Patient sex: M
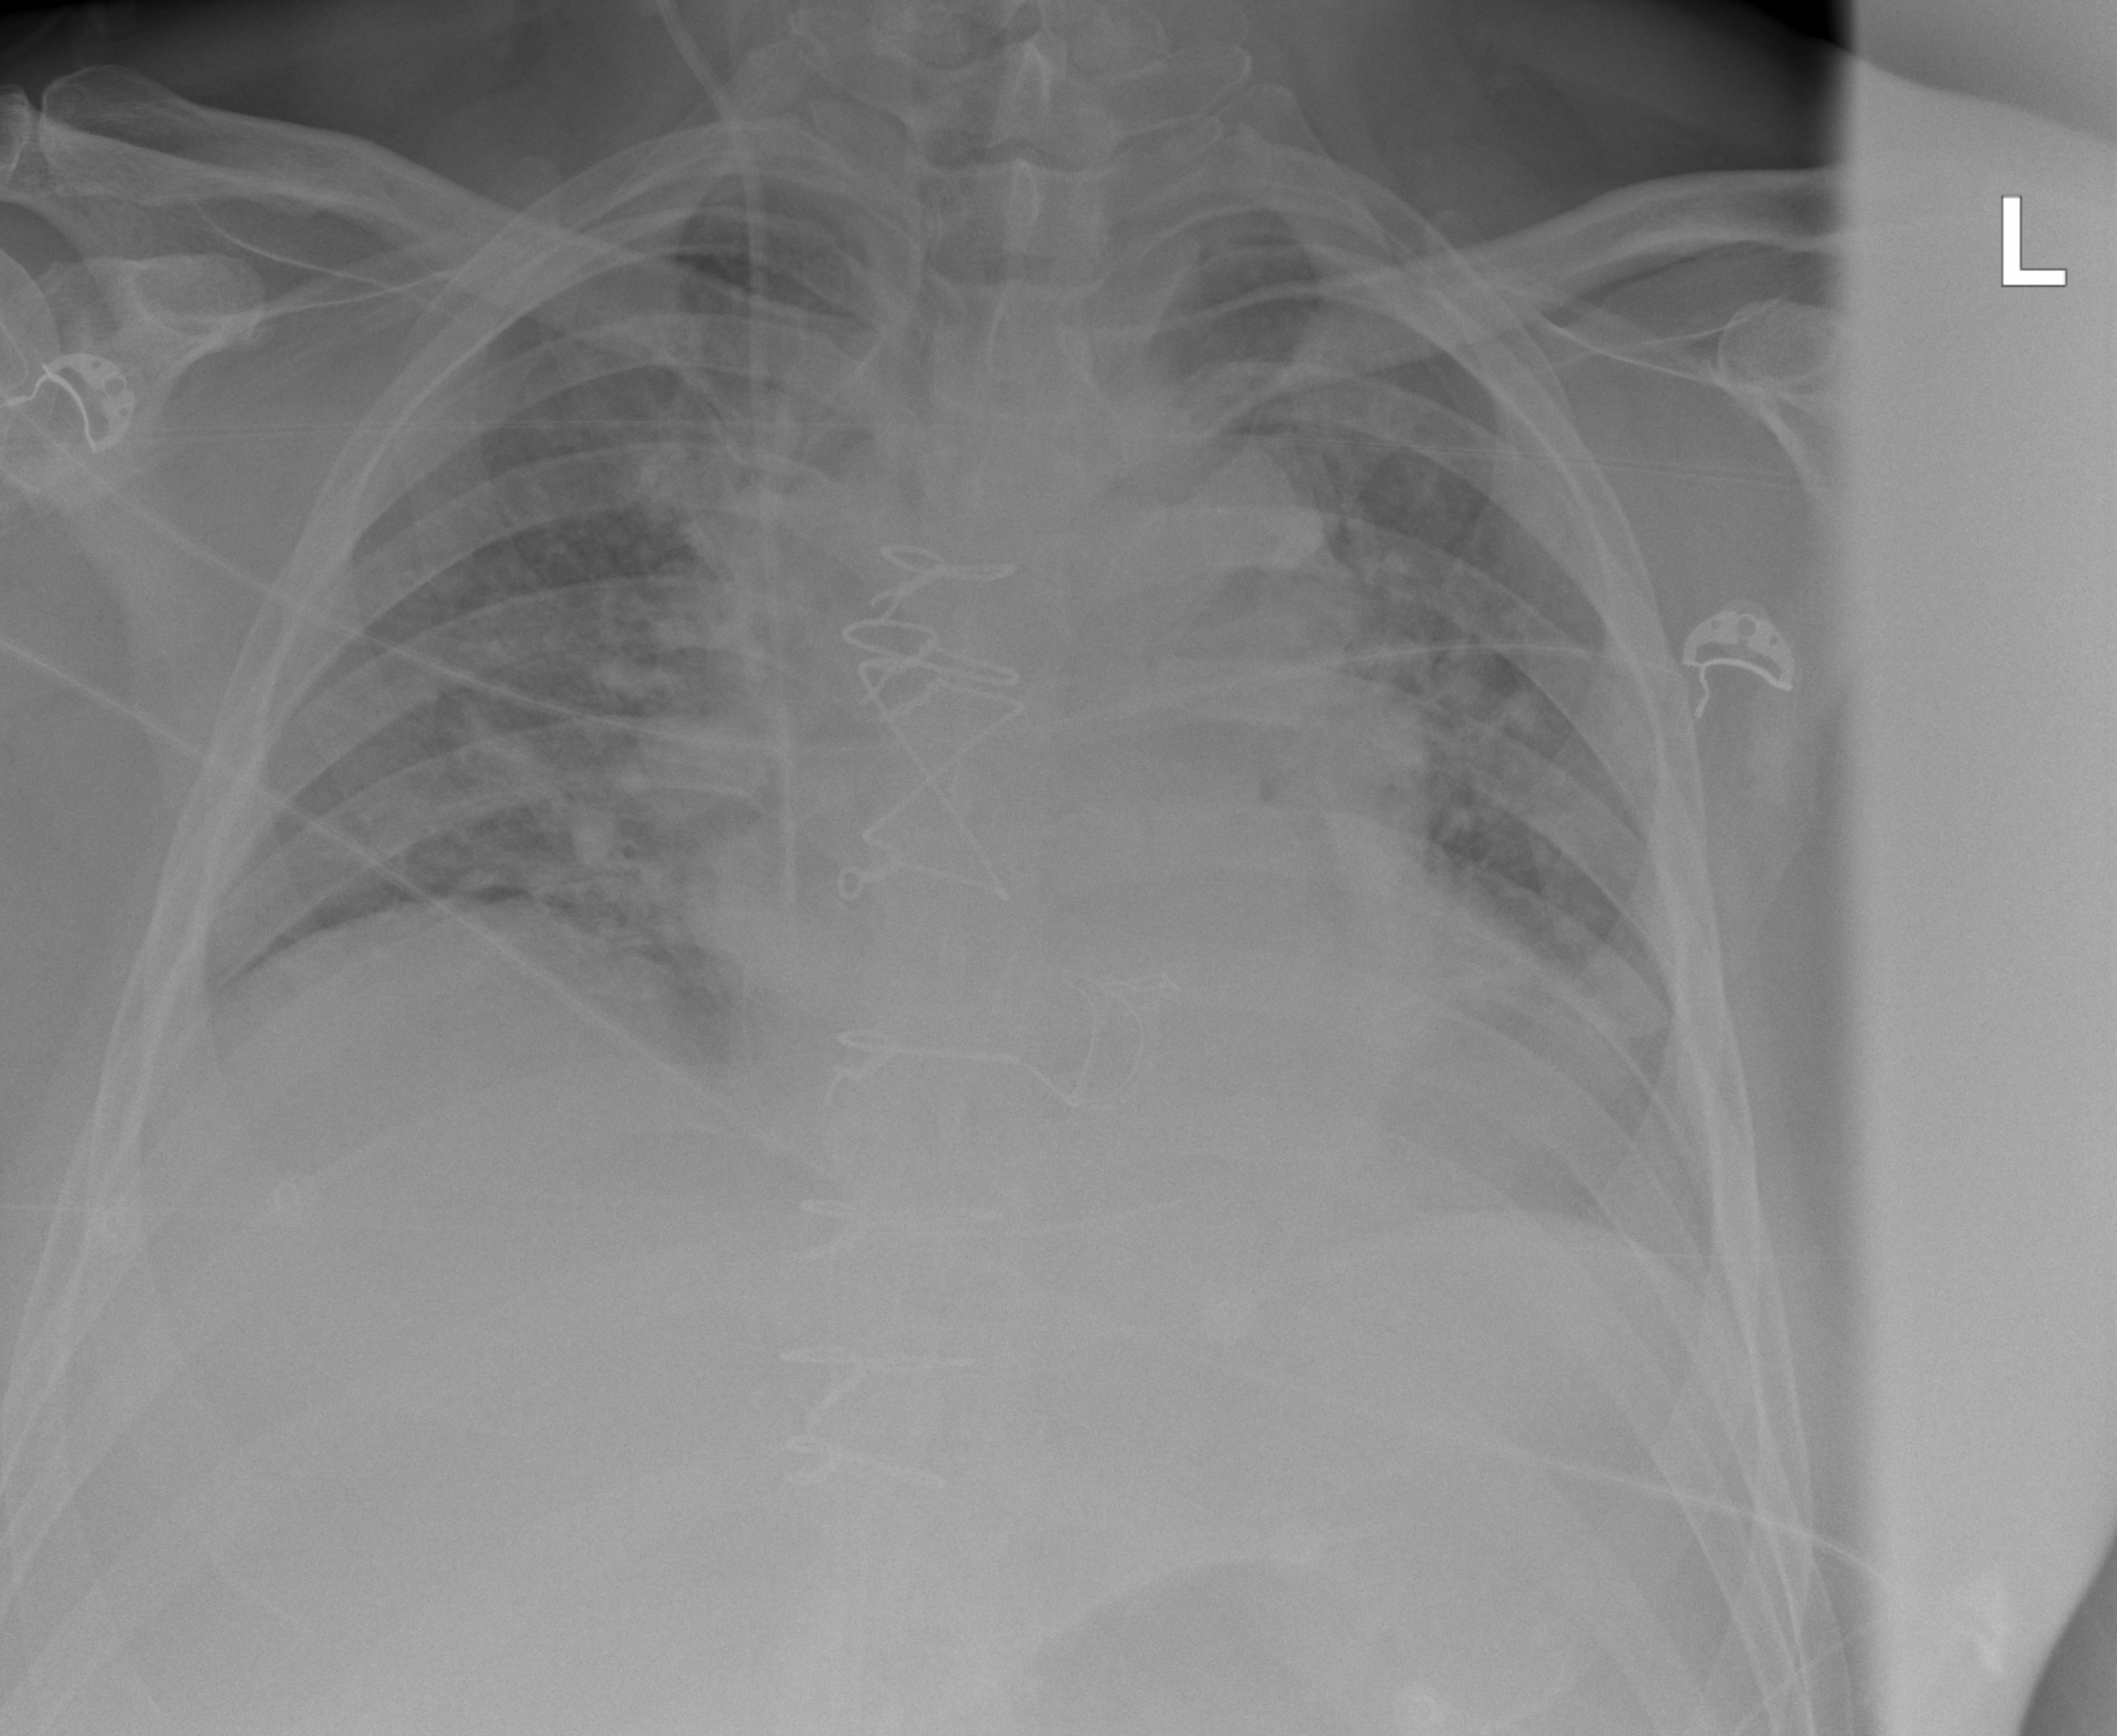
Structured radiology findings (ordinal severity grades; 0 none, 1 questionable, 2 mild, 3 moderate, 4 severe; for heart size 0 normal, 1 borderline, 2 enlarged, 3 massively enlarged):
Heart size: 2
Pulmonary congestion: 3
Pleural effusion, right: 1
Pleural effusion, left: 2
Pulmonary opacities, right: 3
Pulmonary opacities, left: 3
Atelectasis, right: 3
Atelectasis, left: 3